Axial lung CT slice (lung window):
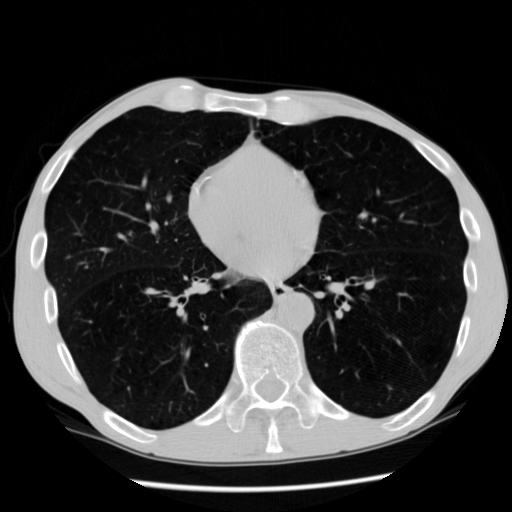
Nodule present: no